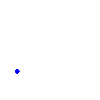
Particle: kaon